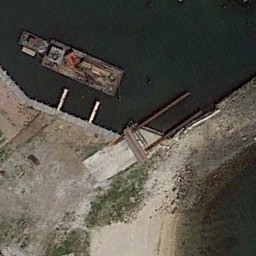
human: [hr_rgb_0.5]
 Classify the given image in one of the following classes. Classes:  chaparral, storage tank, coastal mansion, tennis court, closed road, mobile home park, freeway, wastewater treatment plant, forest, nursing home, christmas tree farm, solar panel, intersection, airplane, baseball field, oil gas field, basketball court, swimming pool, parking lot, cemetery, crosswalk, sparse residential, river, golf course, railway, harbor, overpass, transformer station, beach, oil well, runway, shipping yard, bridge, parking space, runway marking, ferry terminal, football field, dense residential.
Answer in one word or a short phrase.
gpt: ferry terminal